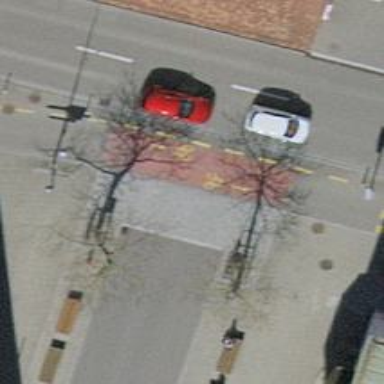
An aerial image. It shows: Unmarked road crossing.